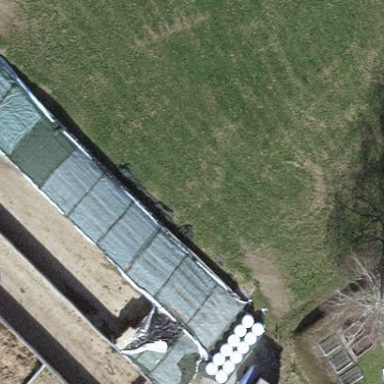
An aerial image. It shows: Bunker silo.